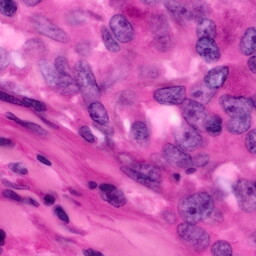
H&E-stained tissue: Pancreatic